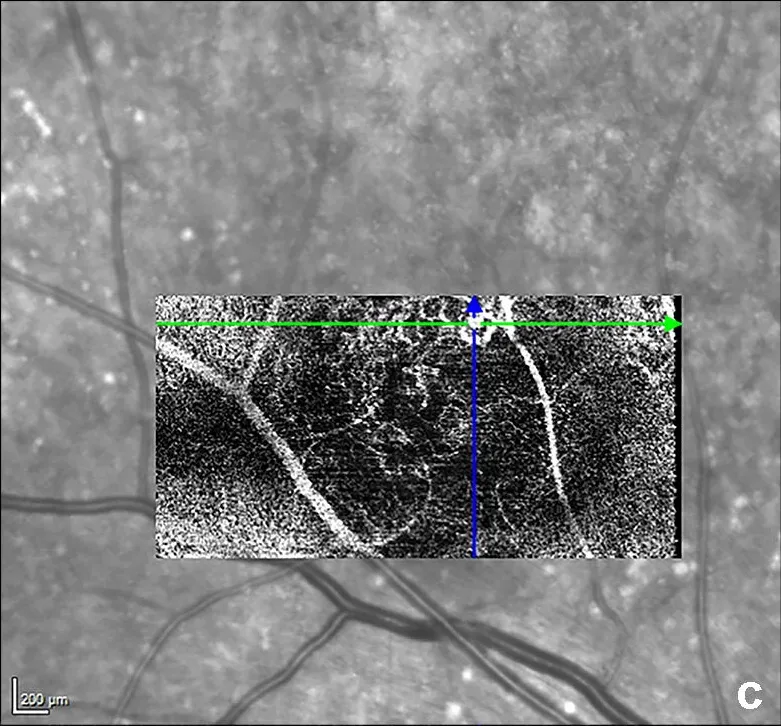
Optical coherence tomography angiography (OCTA) with the right eye represented by the right column En face OCTA with customized segmentation between RPE and Bruch's membrane shows a type 1 neovascular network with evident aneurysmal dilatation, as demarcated by the crossing blue and green lines (c, d). Dense B-scan with angiographic flow overlay e, f demonstrates the corresponding cross-sectional view and the customized segmentation of the respective lesions.
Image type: ophthalmic_imaging (ophthalmic_angiography)